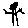
Label: tree